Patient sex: M
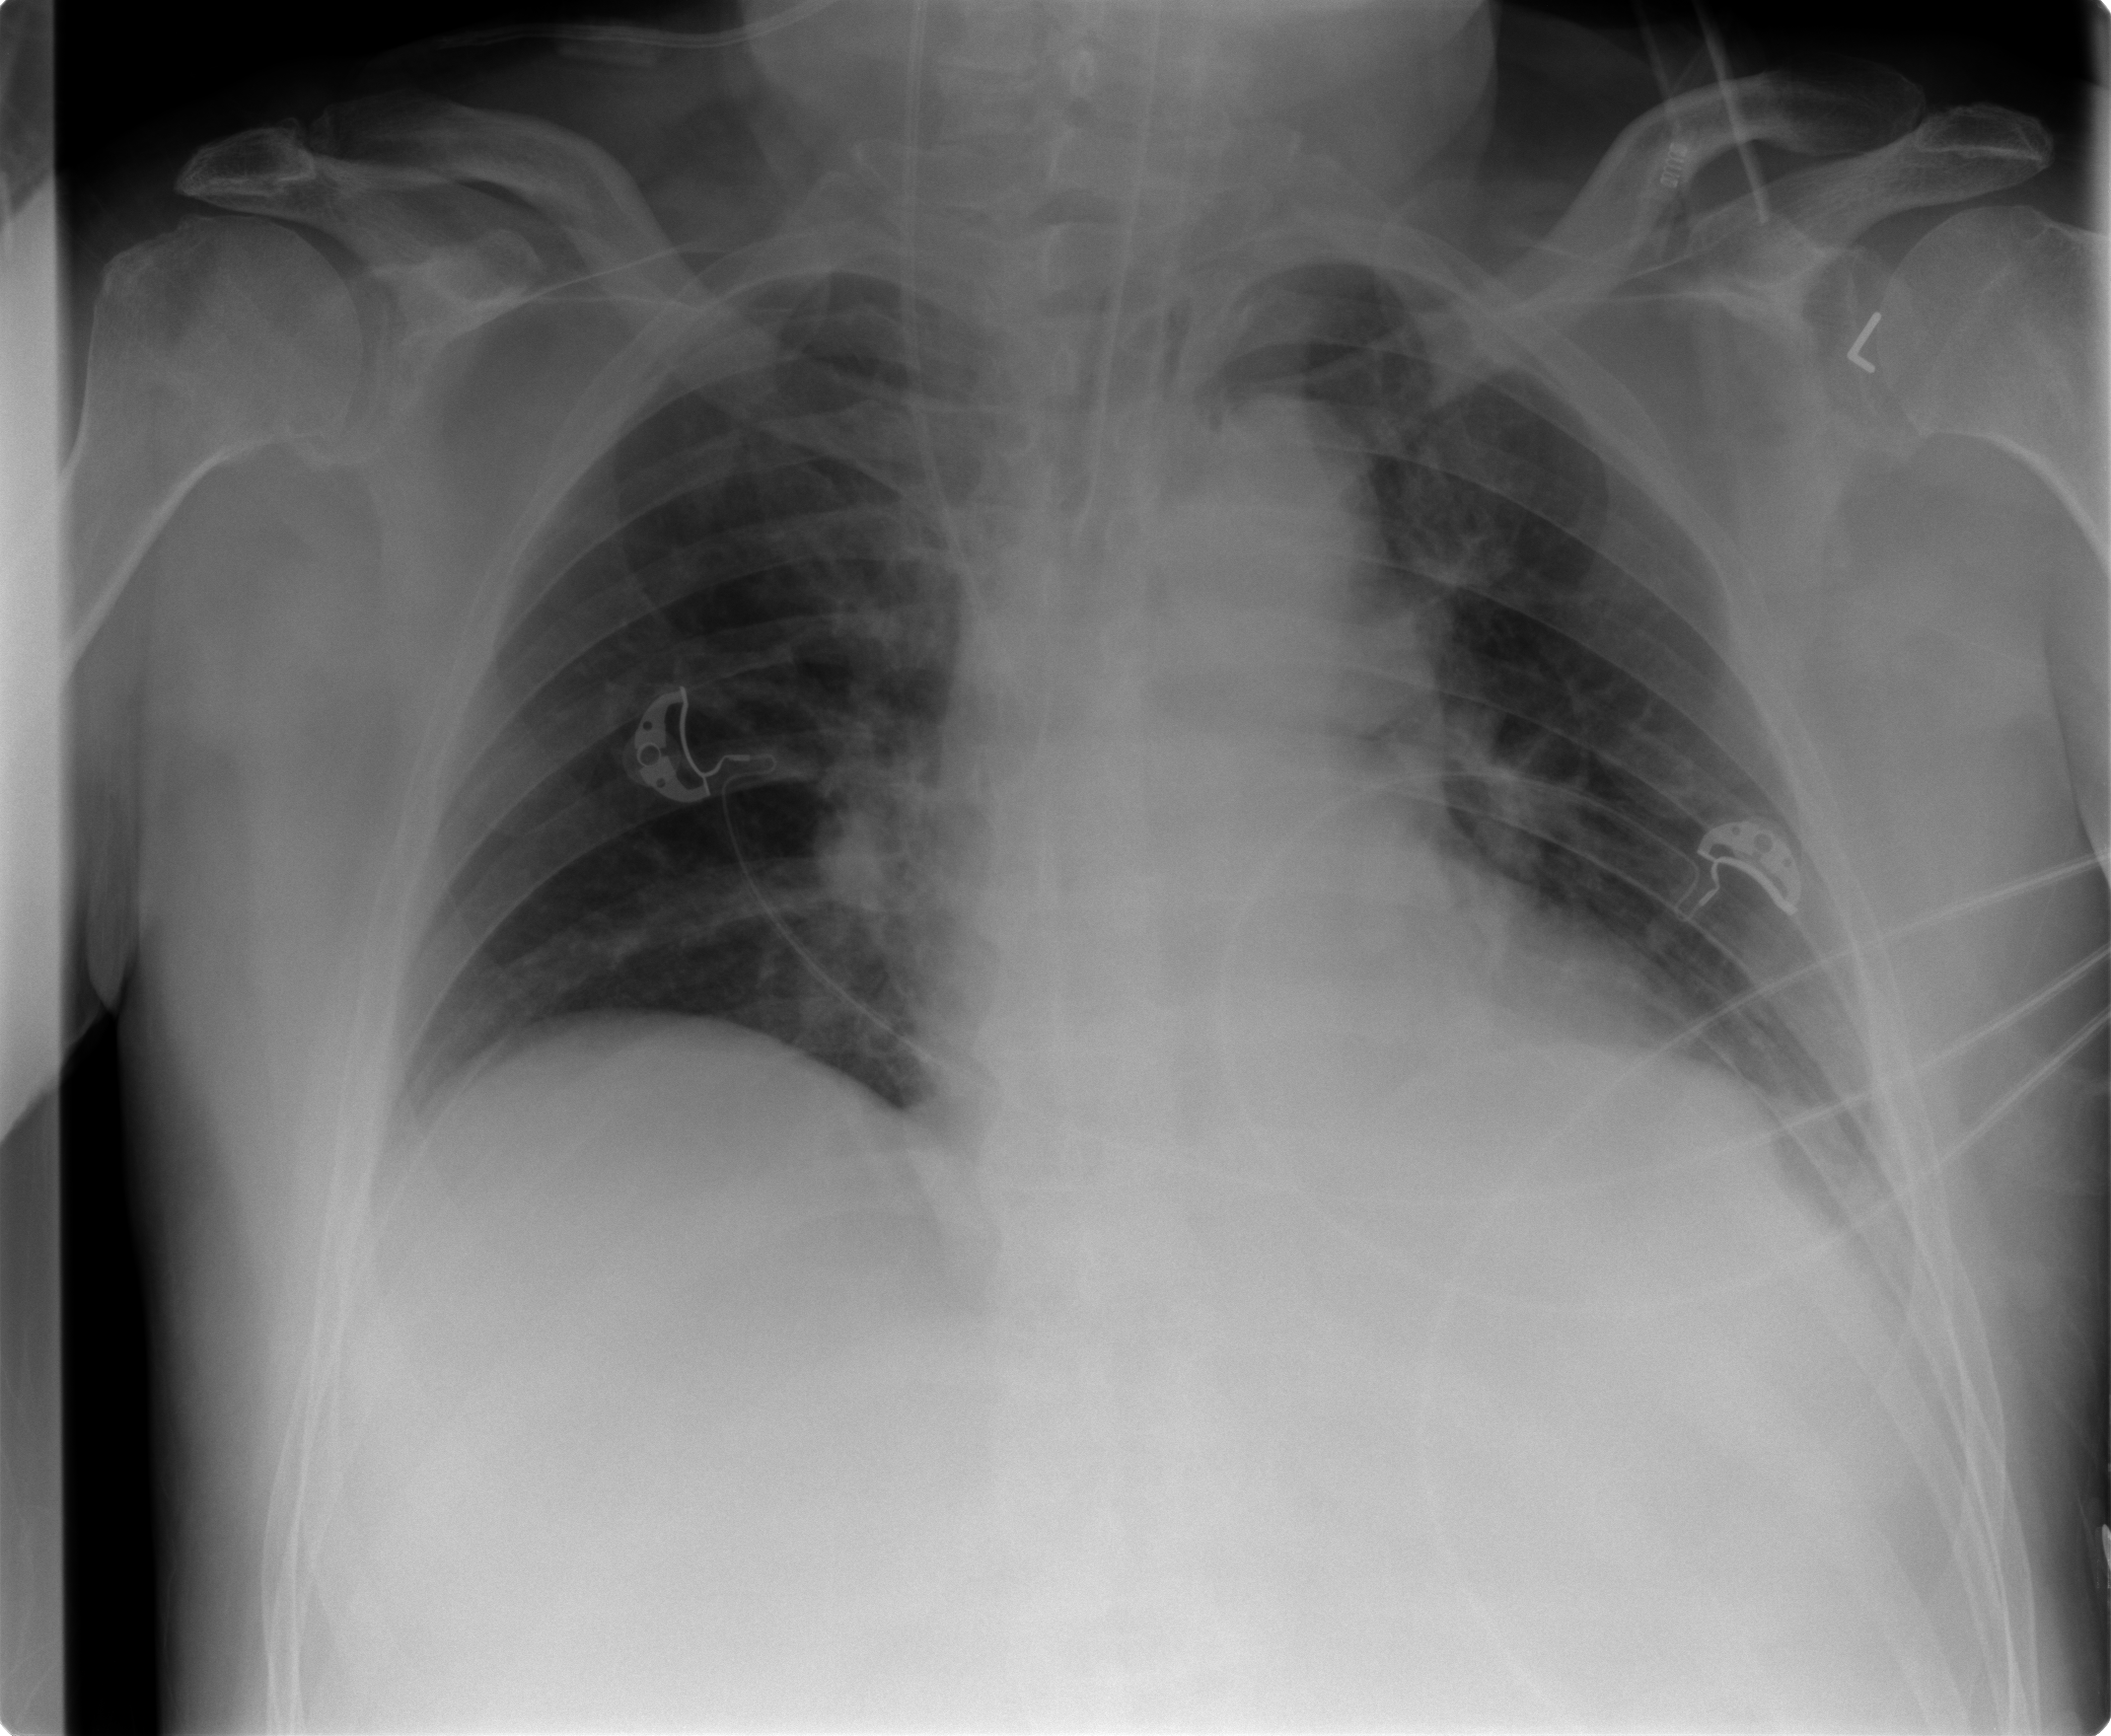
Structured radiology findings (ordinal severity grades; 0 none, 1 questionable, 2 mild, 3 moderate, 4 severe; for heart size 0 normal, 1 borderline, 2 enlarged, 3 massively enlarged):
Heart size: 0
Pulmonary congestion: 1
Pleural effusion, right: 0
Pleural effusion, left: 1
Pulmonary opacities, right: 0
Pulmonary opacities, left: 0
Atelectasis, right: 2
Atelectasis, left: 2